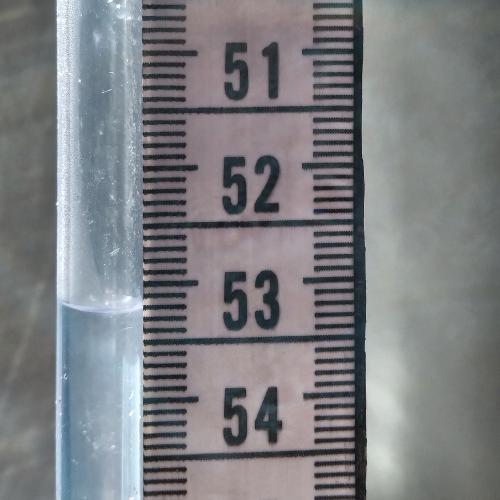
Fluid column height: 53.2 cm